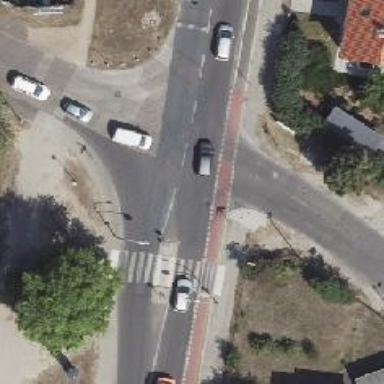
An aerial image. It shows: Unmarked crossing on the road.